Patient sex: M
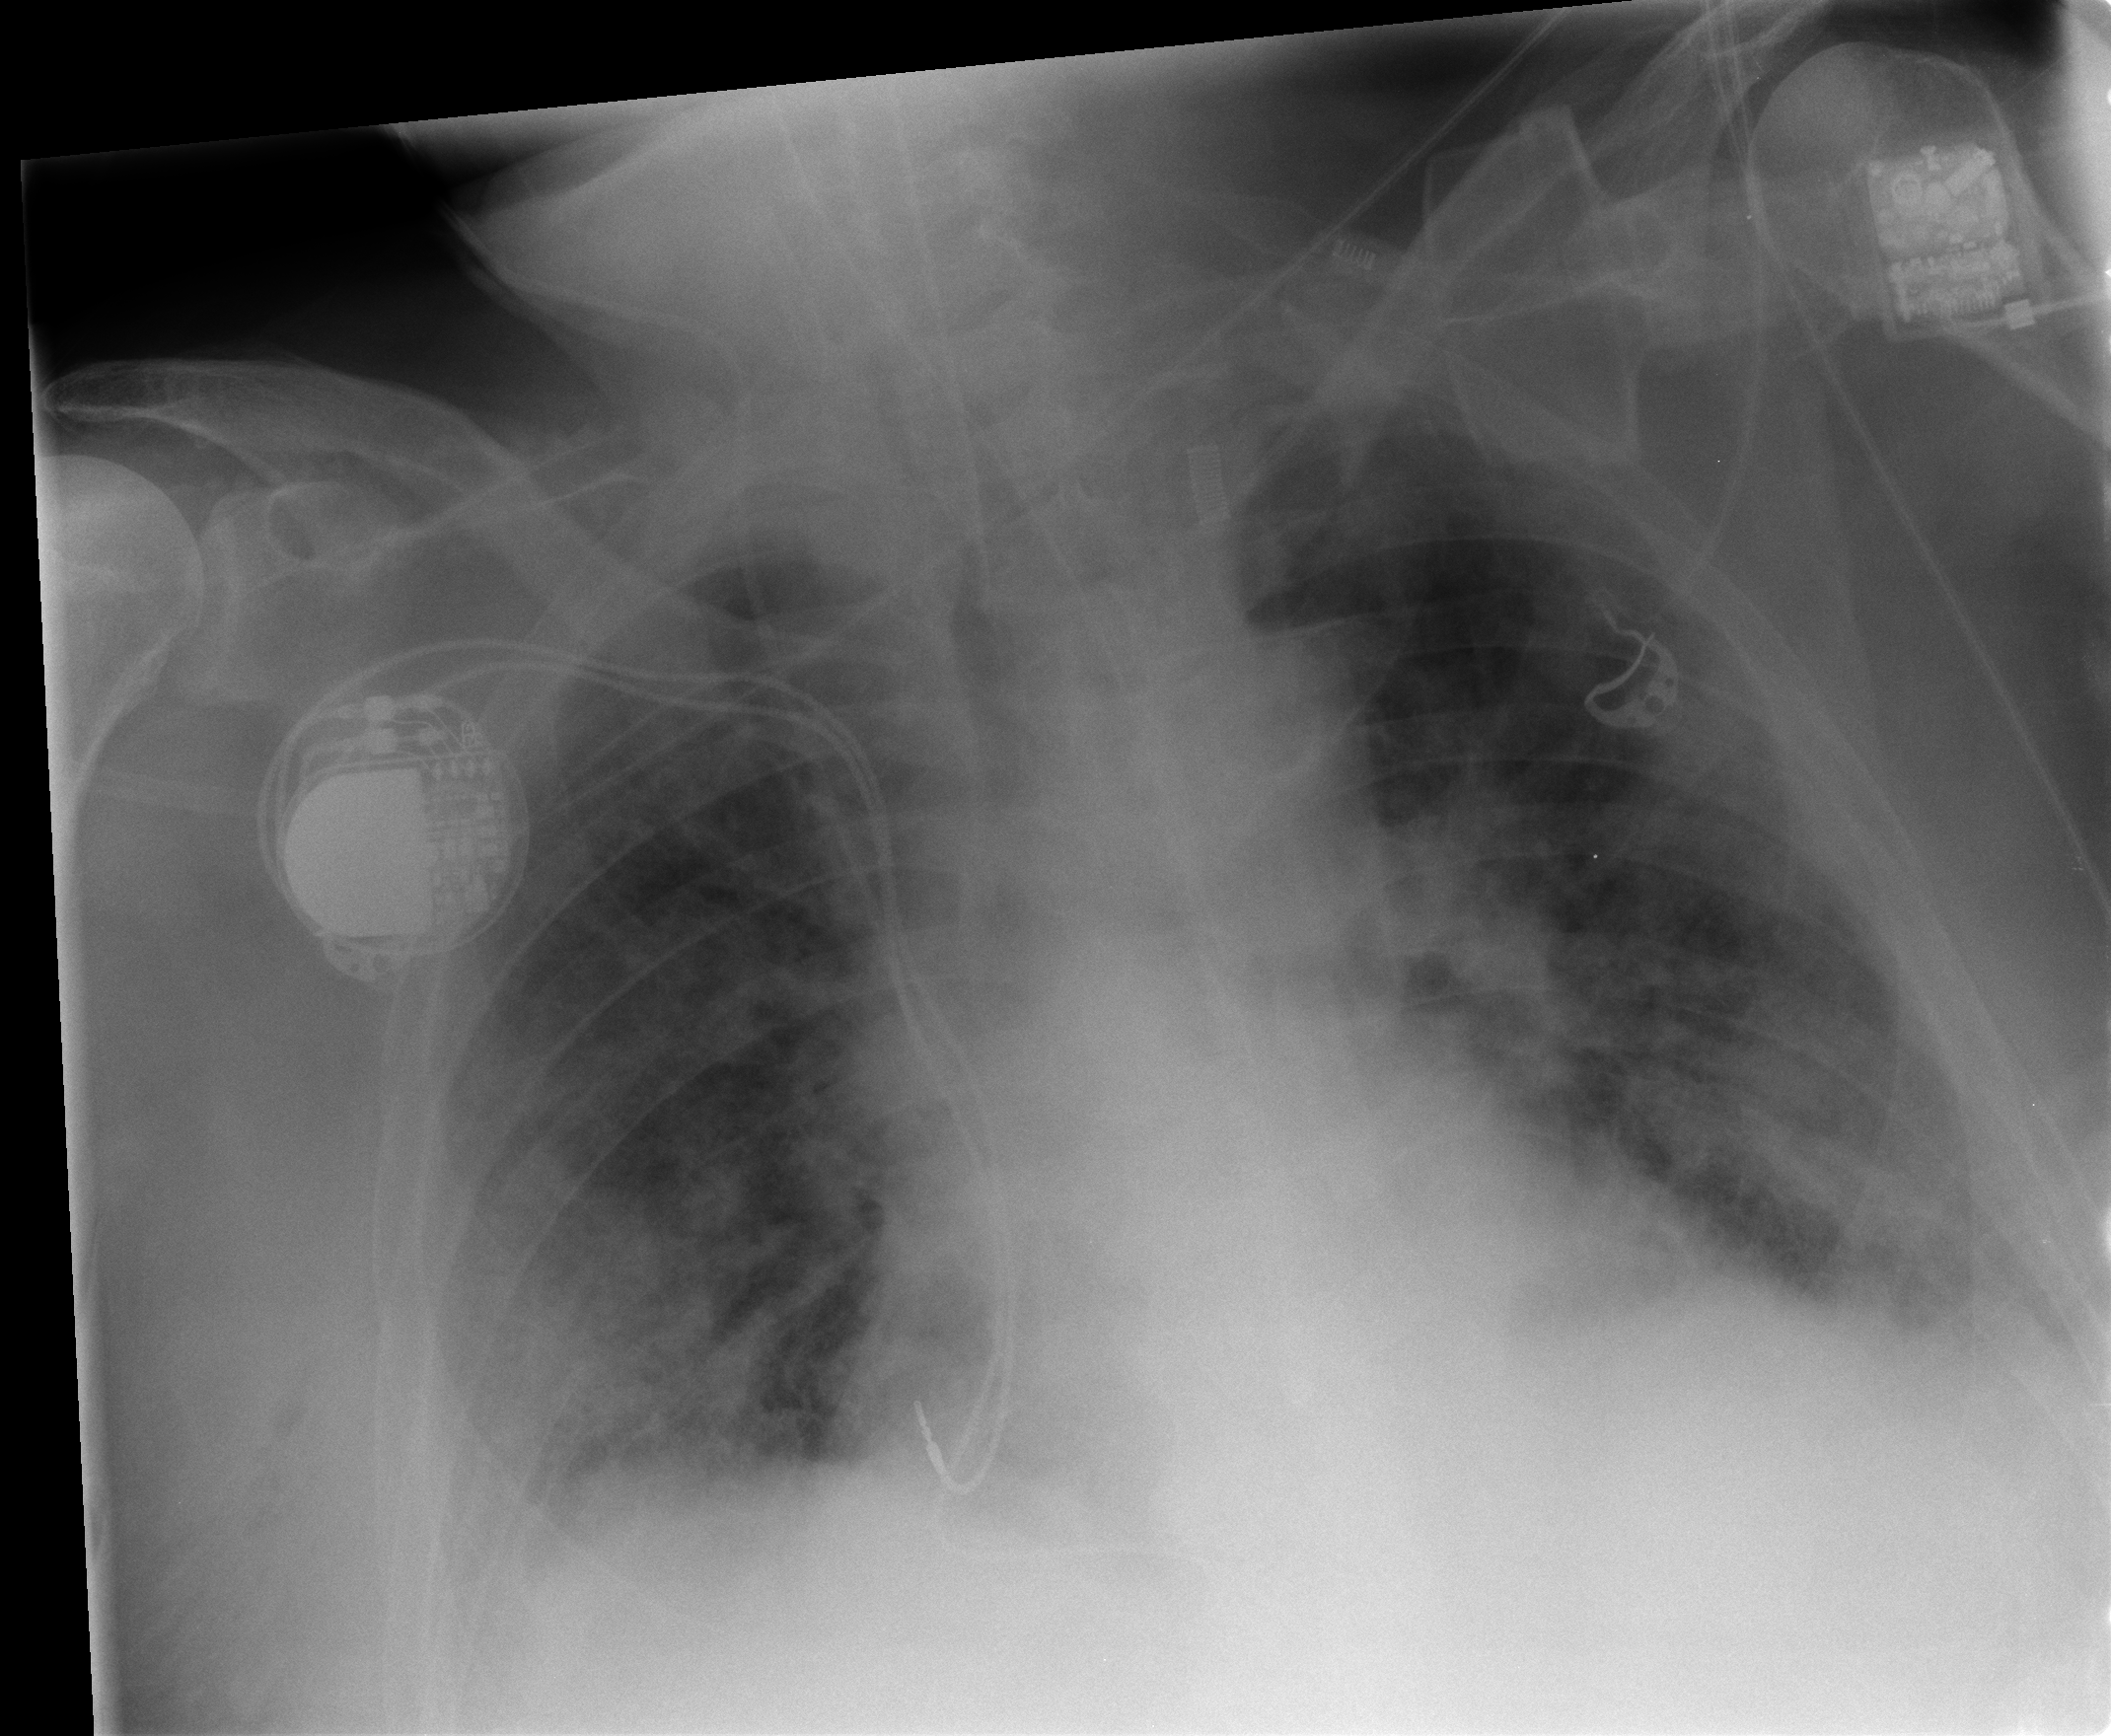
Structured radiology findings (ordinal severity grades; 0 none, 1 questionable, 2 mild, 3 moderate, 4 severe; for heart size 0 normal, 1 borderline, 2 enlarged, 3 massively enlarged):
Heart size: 2
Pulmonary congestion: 2
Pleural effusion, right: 2
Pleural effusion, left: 2
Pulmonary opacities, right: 4
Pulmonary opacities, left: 3
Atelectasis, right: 2
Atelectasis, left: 2